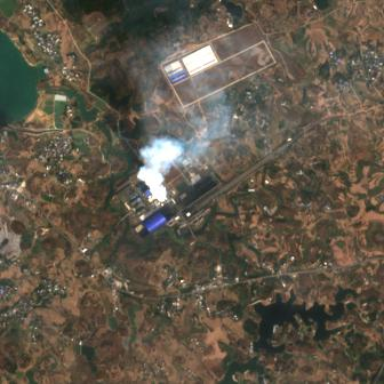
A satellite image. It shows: Industrial area with coal power plant.